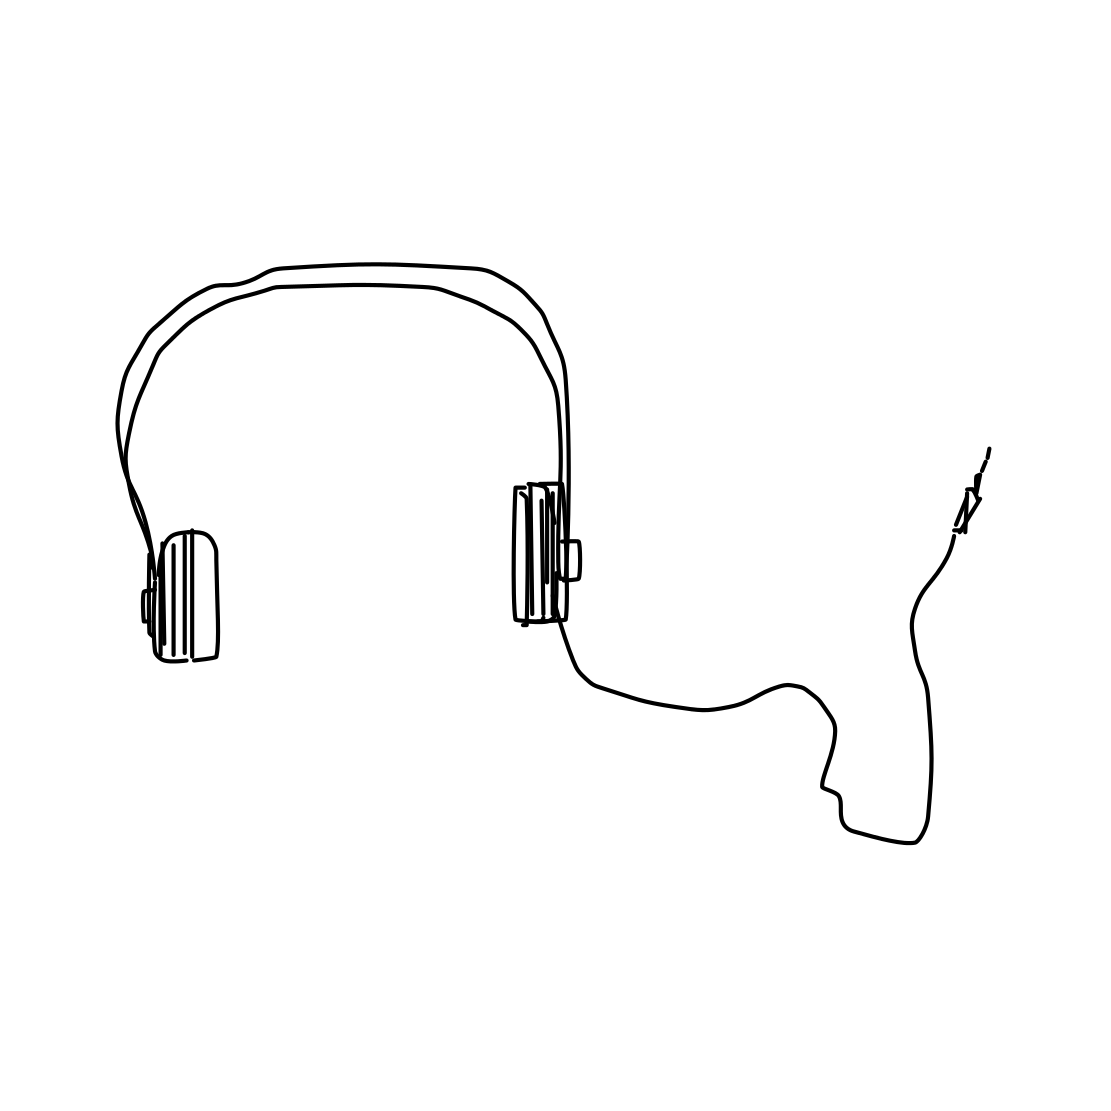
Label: head-phones